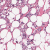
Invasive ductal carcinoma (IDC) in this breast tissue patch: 0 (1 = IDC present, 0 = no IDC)